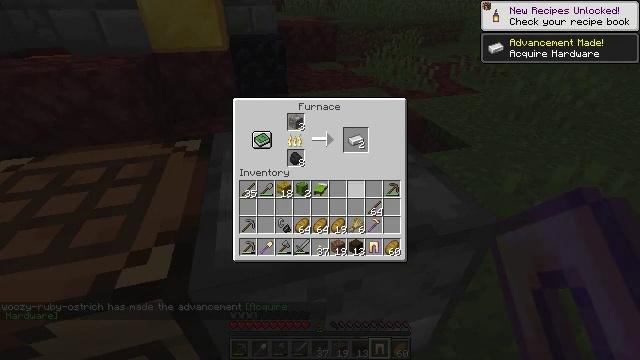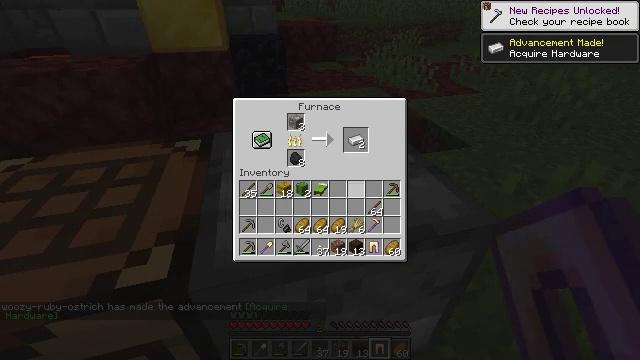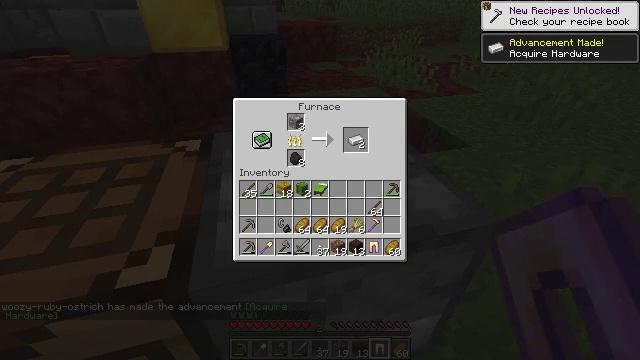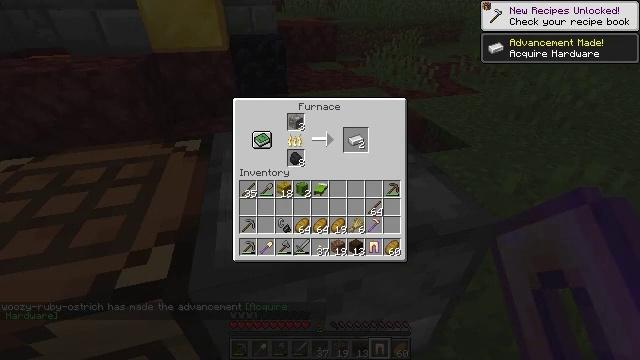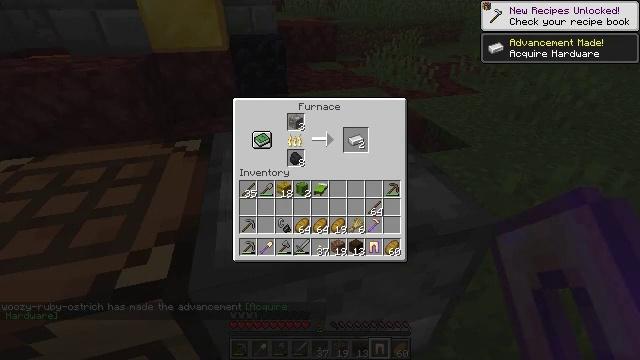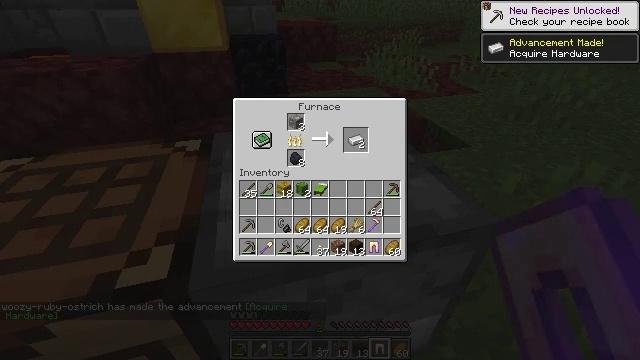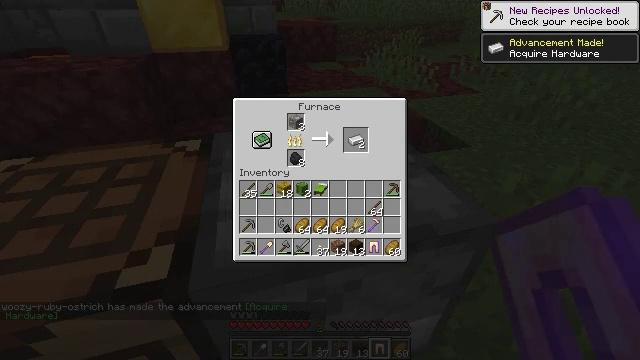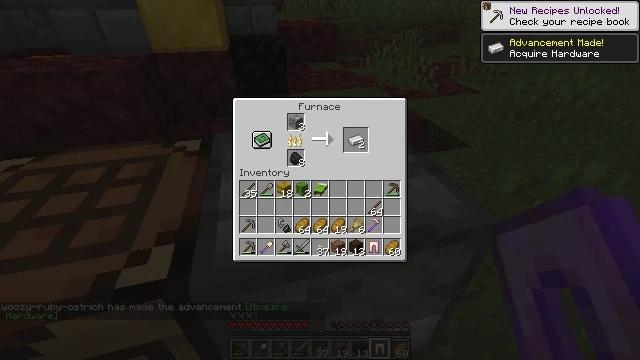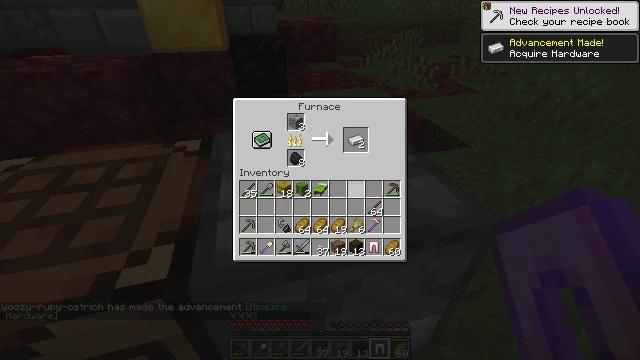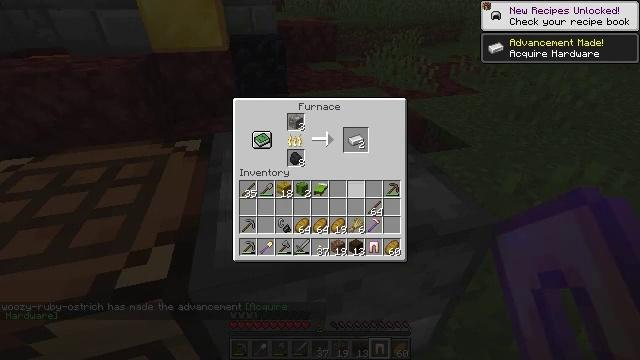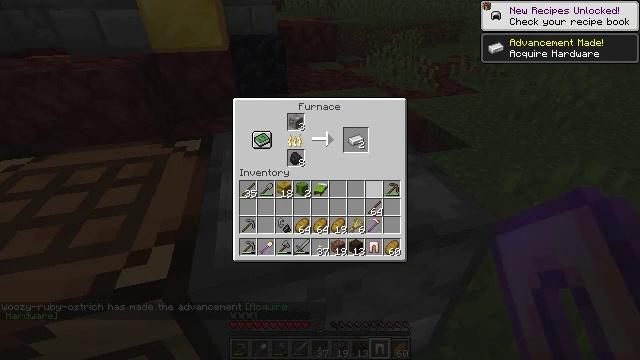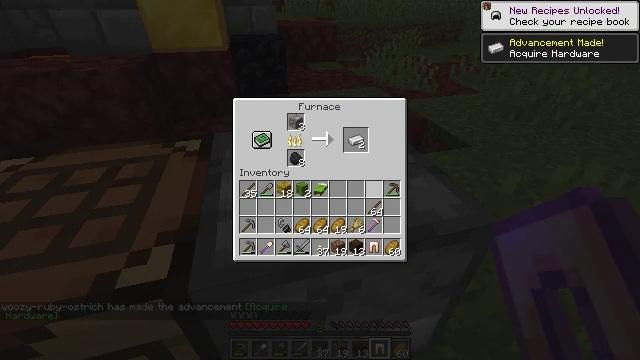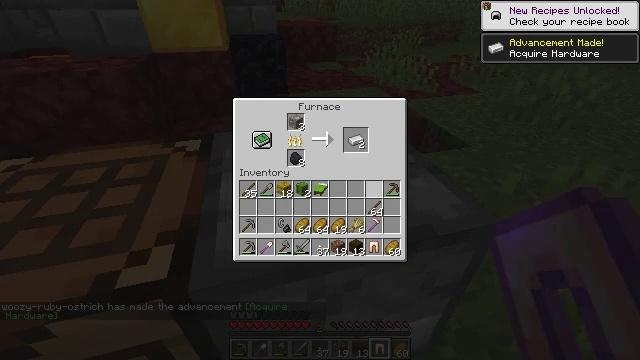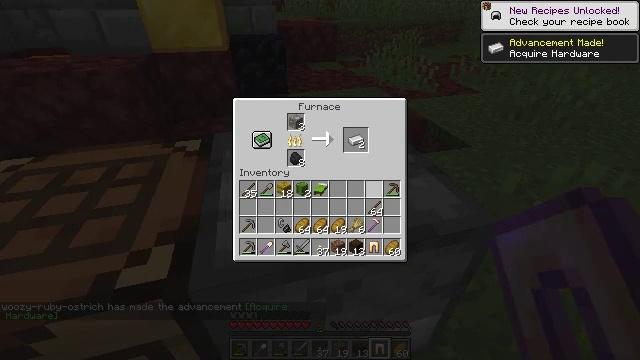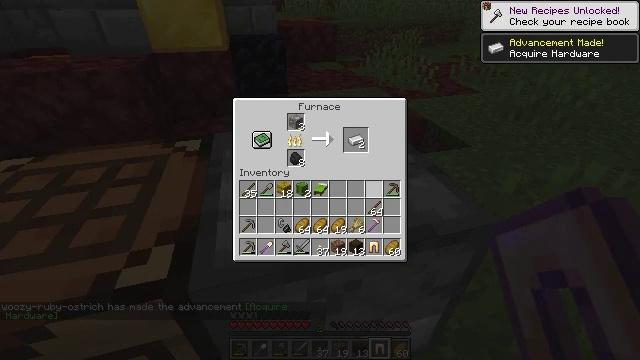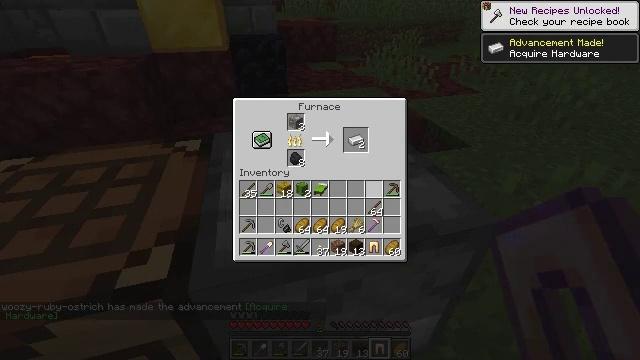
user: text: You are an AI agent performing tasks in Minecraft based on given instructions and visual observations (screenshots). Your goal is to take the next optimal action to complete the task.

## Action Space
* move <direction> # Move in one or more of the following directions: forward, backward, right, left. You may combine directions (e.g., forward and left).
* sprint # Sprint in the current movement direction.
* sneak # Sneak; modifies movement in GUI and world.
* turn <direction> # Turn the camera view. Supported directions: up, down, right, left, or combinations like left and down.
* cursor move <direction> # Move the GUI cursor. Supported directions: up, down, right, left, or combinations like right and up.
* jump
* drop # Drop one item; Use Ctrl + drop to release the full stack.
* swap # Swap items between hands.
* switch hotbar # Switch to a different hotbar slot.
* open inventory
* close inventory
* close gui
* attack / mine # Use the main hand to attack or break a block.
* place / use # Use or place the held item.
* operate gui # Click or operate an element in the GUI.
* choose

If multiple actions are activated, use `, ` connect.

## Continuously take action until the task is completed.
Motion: motion action
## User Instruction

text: Remove golden leggings from the inventory.
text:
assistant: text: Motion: sneak
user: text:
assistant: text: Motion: sneak
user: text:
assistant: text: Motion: sneak
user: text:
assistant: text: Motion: sneak
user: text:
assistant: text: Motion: sneak
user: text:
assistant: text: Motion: sneak
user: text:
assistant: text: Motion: sneak
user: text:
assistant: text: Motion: sneak
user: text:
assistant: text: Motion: sneak
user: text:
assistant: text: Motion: sneak
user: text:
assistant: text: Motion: sneak
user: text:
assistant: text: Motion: sneak
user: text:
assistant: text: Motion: sneak
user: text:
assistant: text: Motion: no_op
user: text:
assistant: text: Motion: no_op
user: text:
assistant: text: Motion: no_op
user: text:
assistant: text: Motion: no_op
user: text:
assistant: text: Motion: cursor move right
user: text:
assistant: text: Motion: turn right and up, close gui
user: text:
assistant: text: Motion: turn right and up
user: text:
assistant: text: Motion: turn right and up
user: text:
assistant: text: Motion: turn right and up
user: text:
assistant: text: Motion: no_op
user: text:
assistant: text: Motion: move forward
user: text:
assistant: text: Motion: move forward
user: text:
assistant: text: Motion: move forward
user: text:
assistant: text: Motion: move forward, turn left
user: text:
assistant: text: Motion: move forward, turn left and down
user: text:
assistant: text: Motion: move forward, turn left and down
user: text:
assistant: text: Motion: move forward, turn left and down